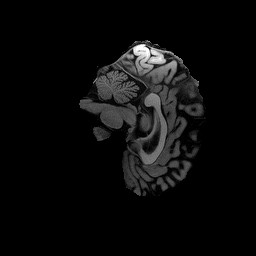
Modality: T1w
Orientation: sagittal
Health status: healthy